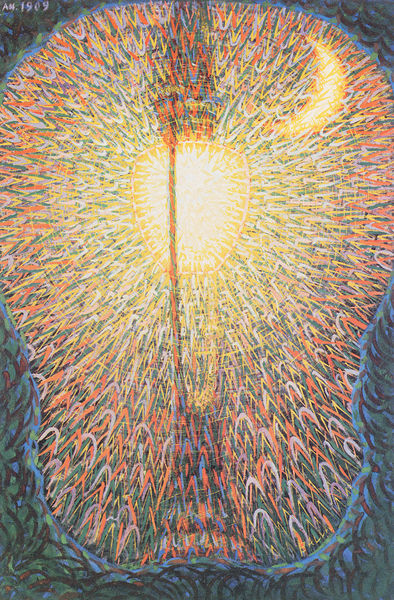
Titel: Lampada ad arco
Künstler: Giacomo Balla
Standort: New York (New York)
Institution: The Museum of Modern Art
Schlagwörter: blau, gelb, abend, bunt, hell, laterne, licht, nacht, orange, rot, muster, ornament, symbolismus, sonne, nachthimmel, farbig, abstrakt, farben, futurismus, mond, strahlen, sichel, strahl, öffnung, balla